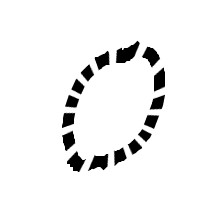
Shape: circle